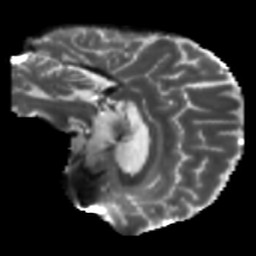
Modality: T2w
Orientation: sagittal
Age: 47
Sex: male
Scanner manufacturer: siemens
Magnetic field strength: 3 T
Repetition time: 5.47 s
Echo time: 0.0854 s